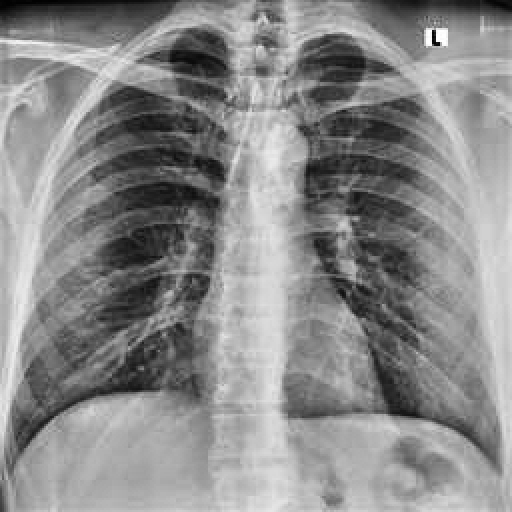
Finding: NORMAL